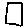
Label: square